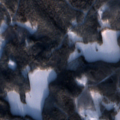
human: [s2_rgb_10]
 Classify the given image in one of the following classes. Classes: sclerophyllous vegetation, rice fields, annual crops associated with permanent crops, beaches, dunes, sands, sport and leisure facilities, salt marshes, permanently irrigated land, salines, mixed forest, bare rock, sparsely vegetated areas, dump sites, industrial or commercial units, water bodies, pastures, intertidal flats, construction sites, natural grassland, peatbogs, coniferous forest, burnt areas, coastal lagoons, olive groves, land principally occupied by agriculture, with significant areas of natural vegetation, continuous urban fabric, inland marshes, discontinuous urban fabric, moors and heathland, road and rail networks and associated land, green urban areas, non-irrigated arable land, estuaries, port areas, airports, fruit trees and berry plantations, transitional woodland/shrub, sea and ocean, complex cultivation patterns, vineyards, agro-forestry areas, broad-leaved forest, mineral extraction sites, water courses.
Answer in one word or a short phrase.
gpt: coniferous forest, mixed forest, transitional woodland/shrub, water bodies